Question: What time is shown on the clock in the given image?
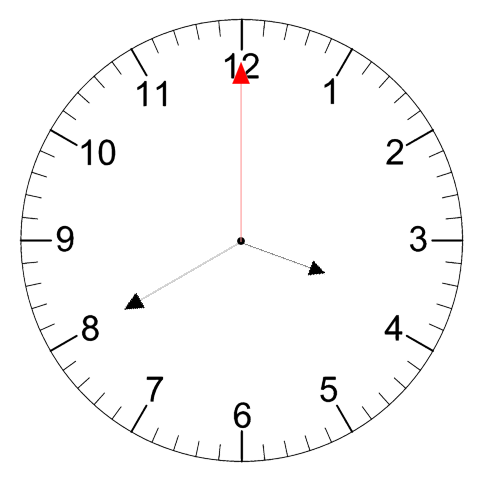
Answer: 03:40:00